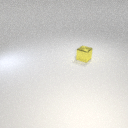
small yellow metal cube